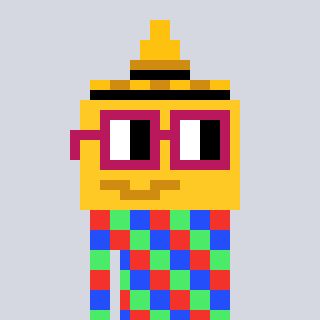
a pixel art character with square dark red glasses, a mustard-shaped head and a hotbrown-colored body on a cool background